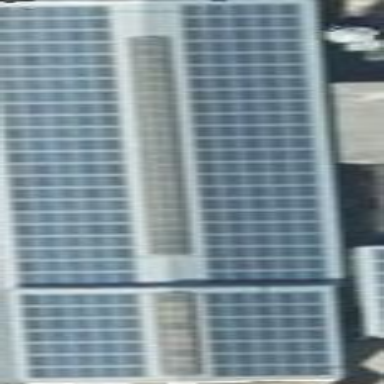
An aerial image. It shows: Gabled roof farm auxiliary building with grey roof. It houses small solar photovoltaic panel generator which produces electricity.